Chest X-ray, AP view. Patient: 46 years old, sex M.
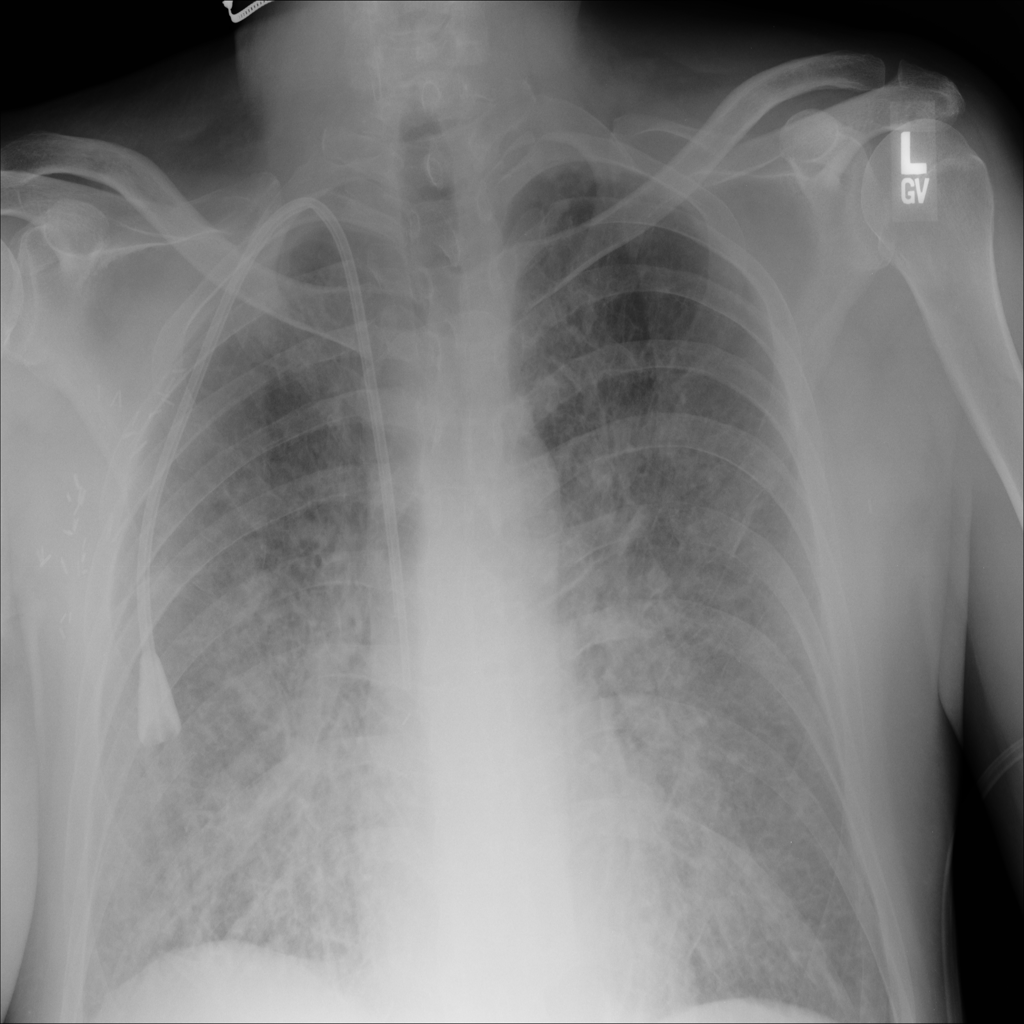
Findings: Infiltration